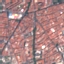
Land use / land cover: Residential